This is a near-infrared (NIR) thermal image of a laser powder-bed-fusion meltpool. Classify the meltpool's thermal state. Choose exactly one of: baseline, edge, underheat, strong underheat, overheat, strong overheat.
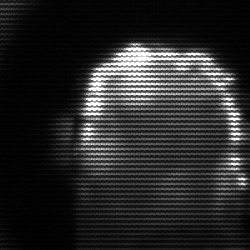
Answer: baseline